Question: I'm a little stuck.
I'm configuring a project in my mac to work with it (I worked on it in the past in the same computer), but had to format it.
When trying 'python runserver' it works fine, but when try to load it in browser I get this:

And I get this in terminal:
'''
$ python manage.py runserver
Validating models...
0 errors found
Django version 1.4.2, using settings '****.settings'
Development server is running at http:// 127 .0.0.1:8000 /
Quit the server with CONTROL-C.
Traceback (most recent call last):
File "/System/Library/Frameworks/Python.framework/Versions/2.7/lib/python2.7/wsgiref/handlers.py", line 85, in run
self.result = application(self.environ, self.start_response)
File "/Library/Python/2.7/site-packages/django/core/handlers/wsgi.py", line 219, in __call__
self.load_middleware()
File "/Library/Python/2.7/site-packages/django/core/handlers/base.py", line 47, in load_middleware
raise exceptions.ImproperlyConfigured('Error importing middleware %s: "%s"' % (mw_module, e))
ImproperlyConfigured: Error importing middleware quizzer.views: "cannot import name PMMail"
[12/Sep/2014 11:31:53] "GET / HTTP/1.1" 500 59
Traceback (most recent call last):
File "/System/Library/Frameworks/Python.framework/Versions/2.7/lib/python2.7/wsgiref/handlers.py", line 85, in run
self.result = application(self.environ, self.start_response)
File "/Library/Python/2.7/site-packages/django/core/handlers/wsgi.py", line 219, in __call__
self.load_middleware()
File "/Library/Python/2.7/site-packages/django/core/handlers/base.py", line 47, in load_middleware
raise exceptions.ImproperlyConfigured('Error importing middleware %s: "%s"' % (mw_module, e))
ImproperlyConfigured: Error importing middleware quizzer.views: "cannot import name PMMail"
Traceback (most recent call last):
File "/System/Library/Frameworks/Python.framework/Versions/2.7/lib/python2.7/wsgiref/handlers.py", line 85, in run
self.result = application(self.environ, self.start_response)
File "/Library/Python/2.7/site-packages/django/core/handlers/wsgi.py", line 219, in __call__
self.load_middleware()
File "/Library/Python/2.7/site-packages/django/core/handlers/base.py", line 47, in load_middleware
raise exceptions.ImproperlyConfigured('Error importing middleware %s: "%s"' % (mw_module, e))
ImproperlyConfigured: Error importing middleware quizzer.views: "cannot import name PMMail"
[12/Sep/2014 11:35:16] "GET / HTTP/1.1" 500 59
Traceback (most recent call last):
File "/System/Library/Frameworks/Python.framework/Versions/2.7/lib/python2.7/wsgiref/handlers.py", line 85, in run
self.result = application(self.environ, self.start_response)
File "/Library/Python/2.7/site-packages/django/core/handlers/wsgi.py", line 219, in __call__
self.load_middleware()
File "/Library/Python/2.7/site-packages/django/core/handlers/base.py", line 47, in load_middleware
raise exceptions.ImproperlyConfigured('Error importing middleware %s: "%s"' % (mw_module, e))
ImproperlyConfigured: Error importing middleware quizzer.views: "cannot import name PMMail"
'''
This is my middleware classes from settings.py
'''
MIDDLEWARE_CLASSES = (
'debug_toolbar.middleware.DebugToolbarMiddleware',
'quizzer.views.FacebookMiddleware',
'django.middleware.common.CommonMiddleware',
'django.contrib.sessions.middleware.SessionMiddleware',
'django.middleware.csrf.CsrfViewMiddleware',
'django.contrib.auth.middleware.AuthenticationMiddleware',
'django.contrib.messages.middleware.MessageMiddleware',
'quizzer.middleware.SetGroupMiddleware',
'quizzer.django-crossdomainxhr-middleware.XsSharing',
# Uncomment the next line for simple clickjacking protection:
# 'django.middleware.clickjacking.XFrameOptionsMiddleware',
)
'''
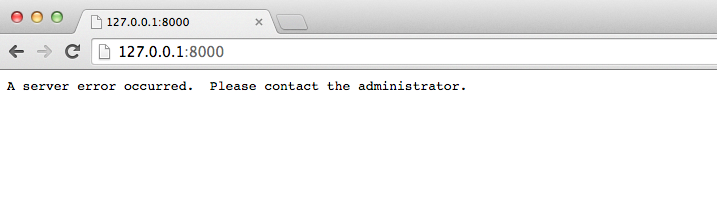
Answer: Perhaps you have not installed the <URL> lib.
To install with pip run 'pip install git+https://github.com/themartorana/python-postmark.git'